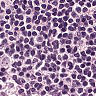
Metastatic tissue present: no